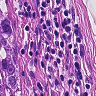
Metastatic tissue present: no